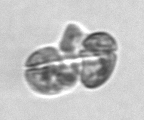
Label: Karenia